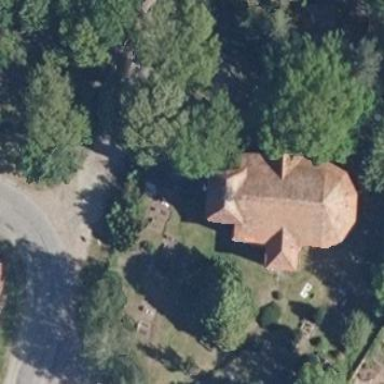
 that is not only place of worship but also holds historical significance."